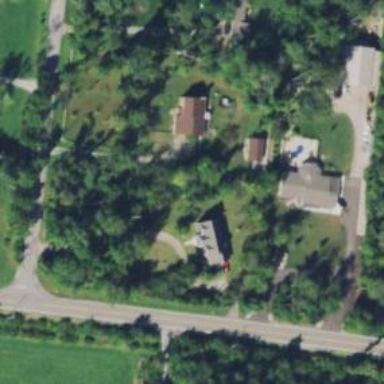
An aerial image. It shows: Driveway.